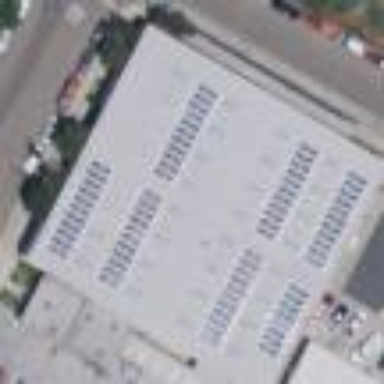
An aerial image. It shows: Commercial building.